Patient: sex M, age 48
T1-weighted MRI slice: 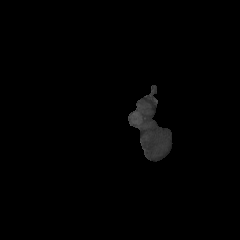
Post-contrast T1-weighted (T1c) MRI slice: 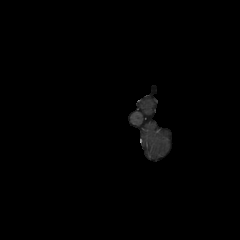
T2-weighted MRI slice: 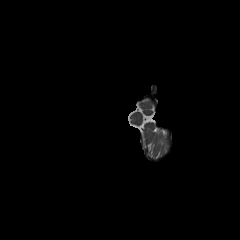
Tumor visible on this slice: no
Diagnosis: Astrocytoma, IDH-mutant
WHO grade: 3